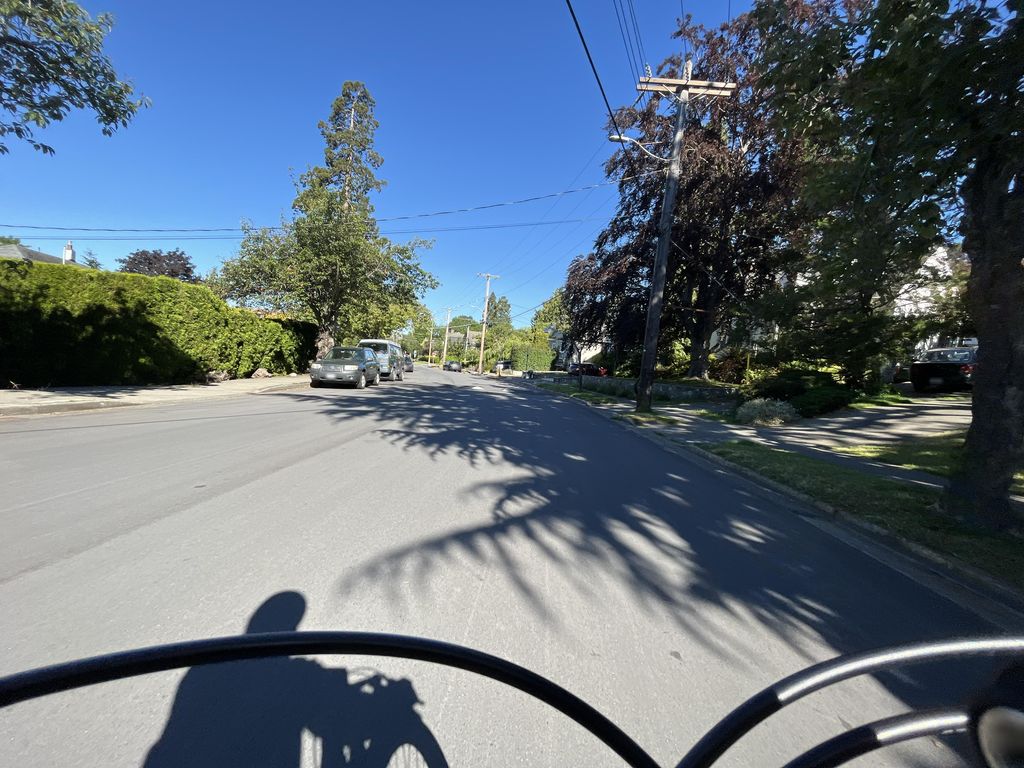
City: victoria